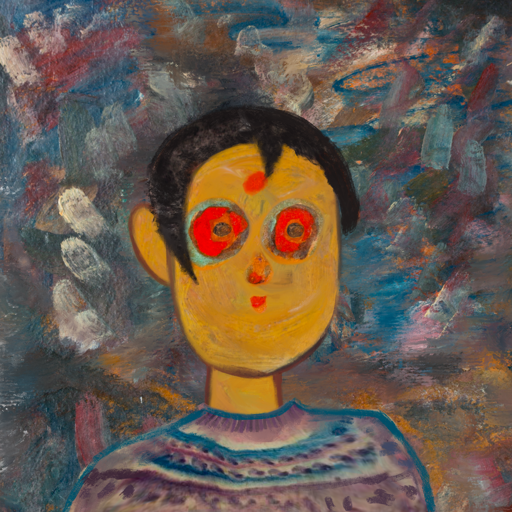
Background: Boggyland, Head And Neck Front: After_Raid, Face Front: Sisters, Bust: HillGirl, Hair Front: Roy_Bahadur, Head Accessory: Blank, Second Necklace: Blank, Necklace: Blank, Baby: Blank